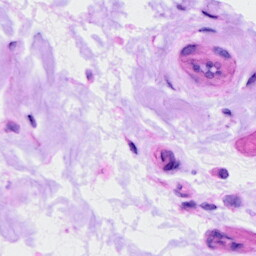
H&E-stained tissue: Ovarian